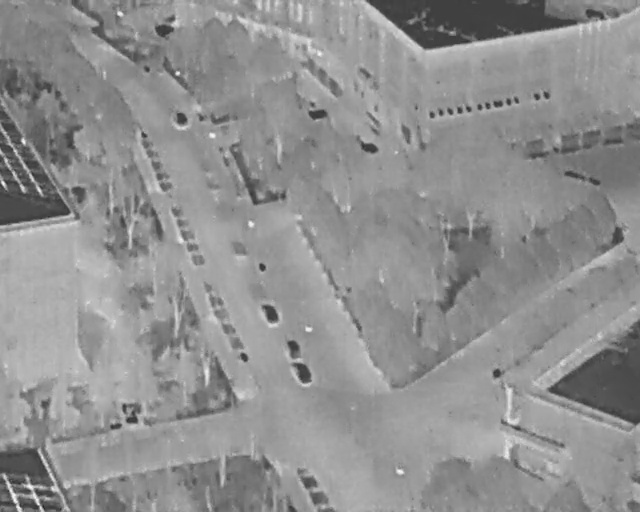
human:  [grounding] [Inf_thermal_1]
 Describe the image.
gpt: In the satellite image, there is  <ref>1 small car </ref> <box>[[27, 21, 29, 24, 162]]</box> located at top left,  <ref>2 small car </ref> <box>[[40, 59, 43, 62, 161], [44, 66, 47, 69, 159]]</box> located at center,  <ref>1 small car </ref> <box>[[45, 71, 49, 74, 157]]</box> located at bottom.